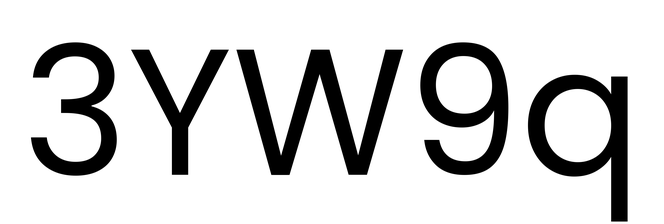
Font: Poppins-Regular